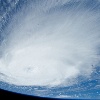
Label: cloud